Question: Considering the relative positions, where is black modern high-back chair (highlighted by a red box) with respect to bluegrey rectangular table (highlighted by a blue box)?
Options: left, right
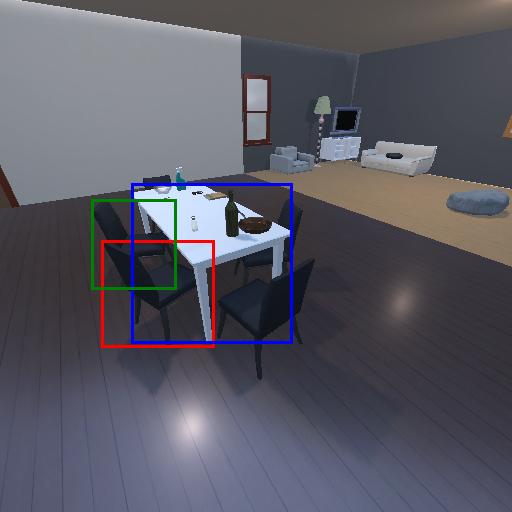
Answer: left